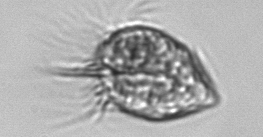
Label: Strombidium_morphotype1